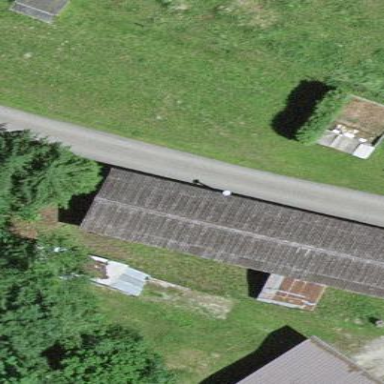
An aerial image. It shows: Shed building.